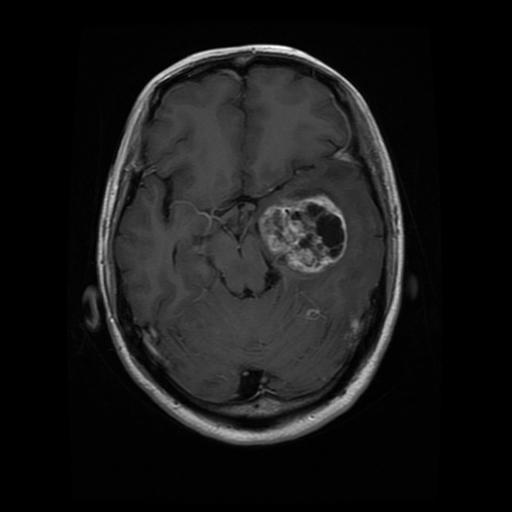
Label: glioma